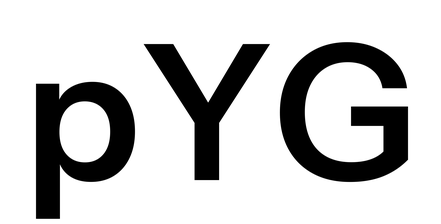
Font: InstrumentSans_SemiBold